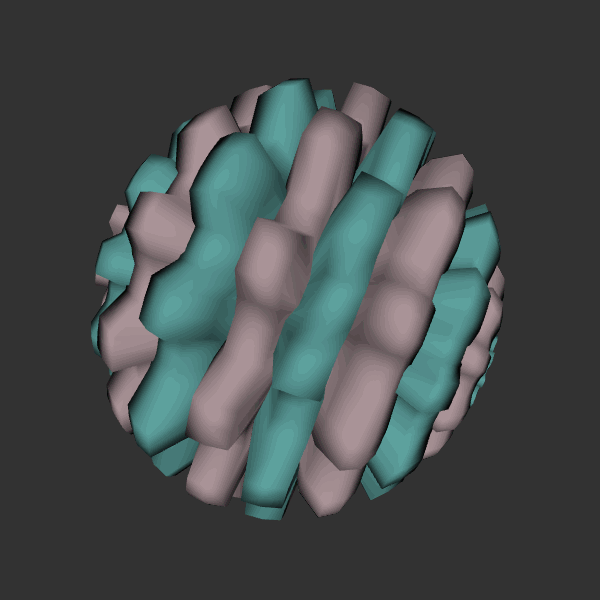
Background: dark